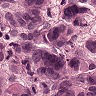
Metastatic tissue present: yes